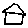
Label: house